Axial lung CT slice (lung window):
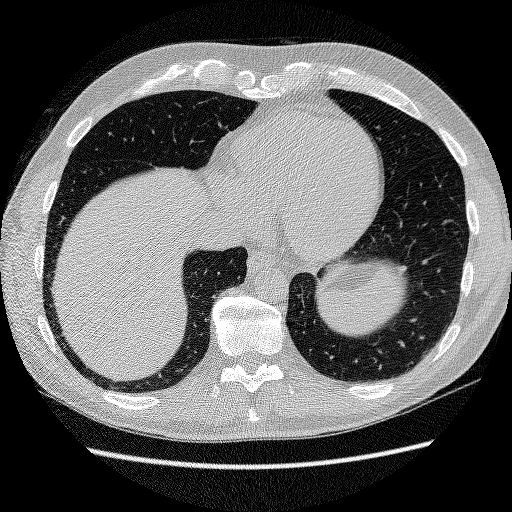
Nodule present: no